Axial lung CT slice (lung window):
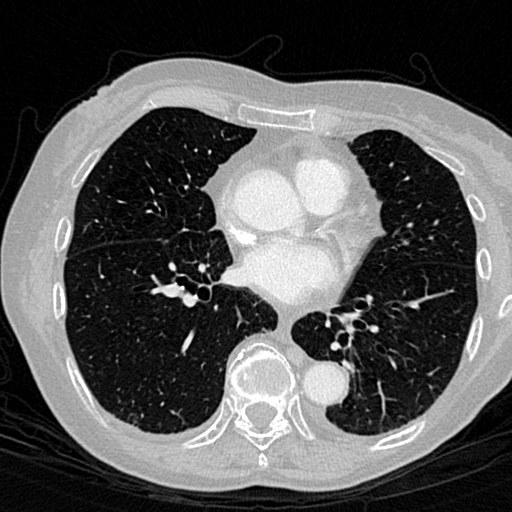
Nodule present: no